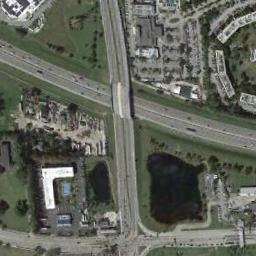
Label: overpass